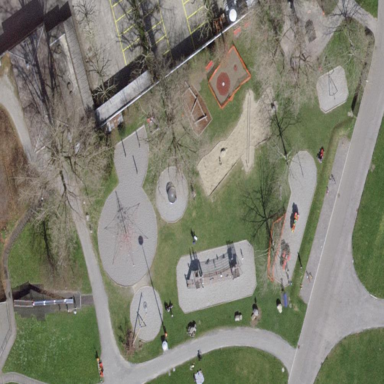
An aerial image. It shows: Playground area for leisure activities on the land.